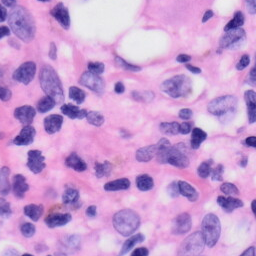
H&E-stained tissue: Skin